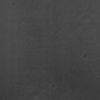
Label: not_dusty